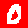
Digit: 0